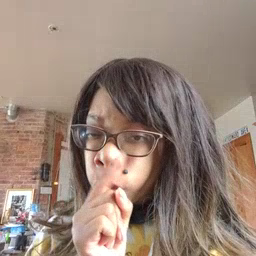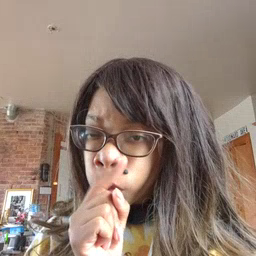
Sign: mouse